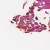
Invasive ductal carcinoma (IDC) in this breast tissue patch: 0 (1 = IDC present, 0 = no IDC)